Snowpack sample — Loveland Pass, Silver Plume, Colorado, USA (2/11/26, 12:00 PM MST)
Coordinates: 39.663, -105.886
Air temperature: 35 °F
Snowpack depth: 82 cm
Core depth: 20 cm
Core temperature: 17.6 °F
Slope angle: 13°, slope face: 12°
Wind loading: high
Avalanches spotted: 1
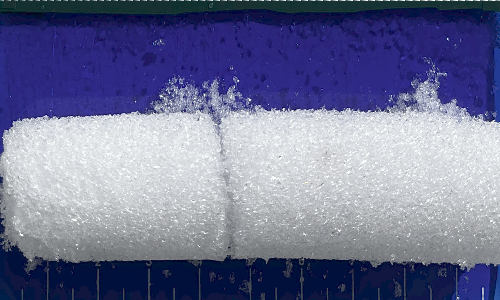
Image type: core
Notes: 1 small avalanche spotted on the north side of the bowl, lots of wind loading